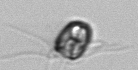
Label: Pyramimonas_morphotype1